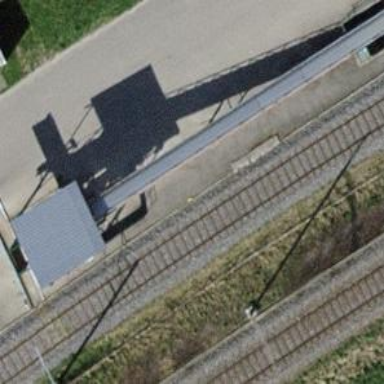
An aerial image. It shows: Single-track spur railway line.